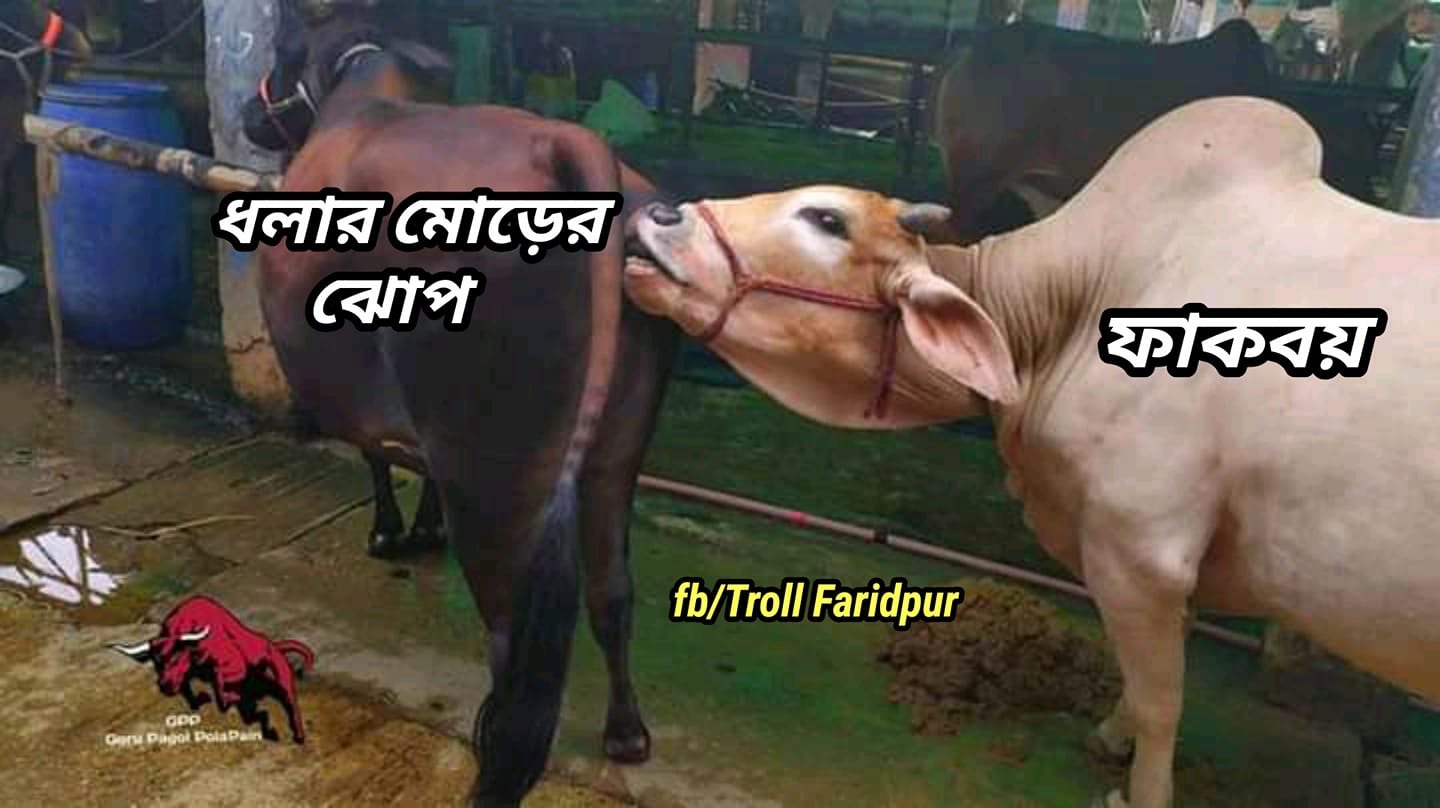
Caption: ধলার মোড়ের ঝোপ     ফাকবয়
Label: hate